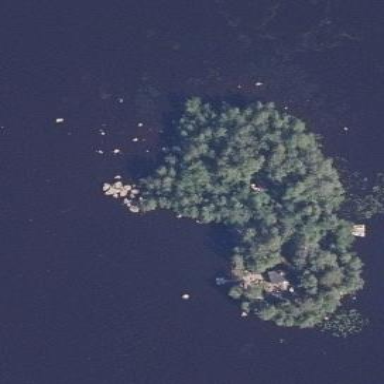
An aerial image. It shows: Islet surrounded by woodland.